Field crop: maize
Growth stage: 2
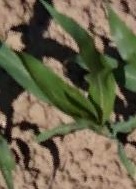
Species: maize